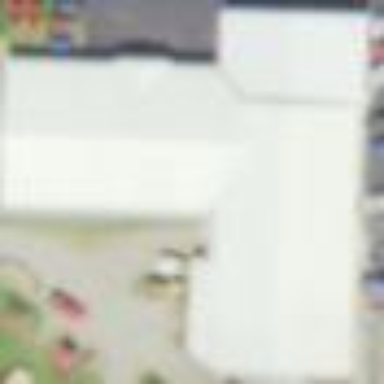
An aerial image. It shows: Building with agrarian shop.